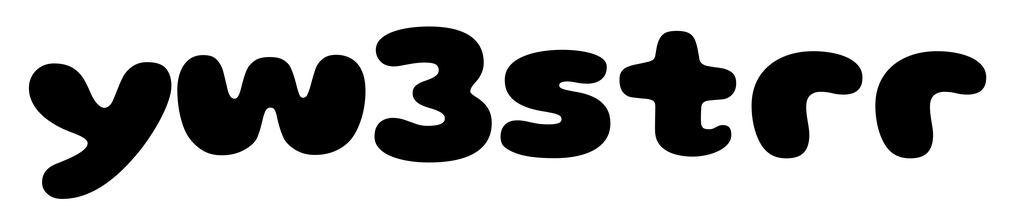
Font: Gluten_ExtraBold